Question:
Is there a way to accomplish the above using Bootstrap, where 3 columns are shown if the screen is wide enough, but only the first and last columns are shown on a smaller screen (like mobile)?
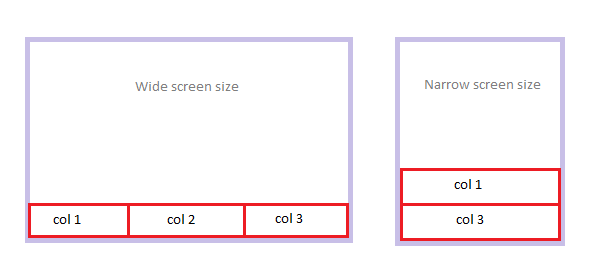
Answer: you dont need col-xs-12 at all - by default all content that does not have an -xs- designation will be displayed full width on a mobile (ie:xs size). All you need to do is designate the columns on larger viewports than xs. Note that there is a -sm- class as well so if you want to go 2 across on small viewports (still hiding div 2 on small screens):
'''
<div class="col-md-4 col-sm-6">Column 1</div>
<div class="col-md-4 hidden-xs hidden-sm">Column 2</div>
<div class="col-md-4 col-sm-6 ">Column 3</div>
'''
both of these will display full width on the xs size, but will display div 1 and 3 beside each other on small viewports and all three horizontally on medium and larger screens. you can also add a col-lg- in if you want a different display on large screens.
EDIT - as per @Siavas comments - this solution requires Bootstrap 3 (link - <URL>